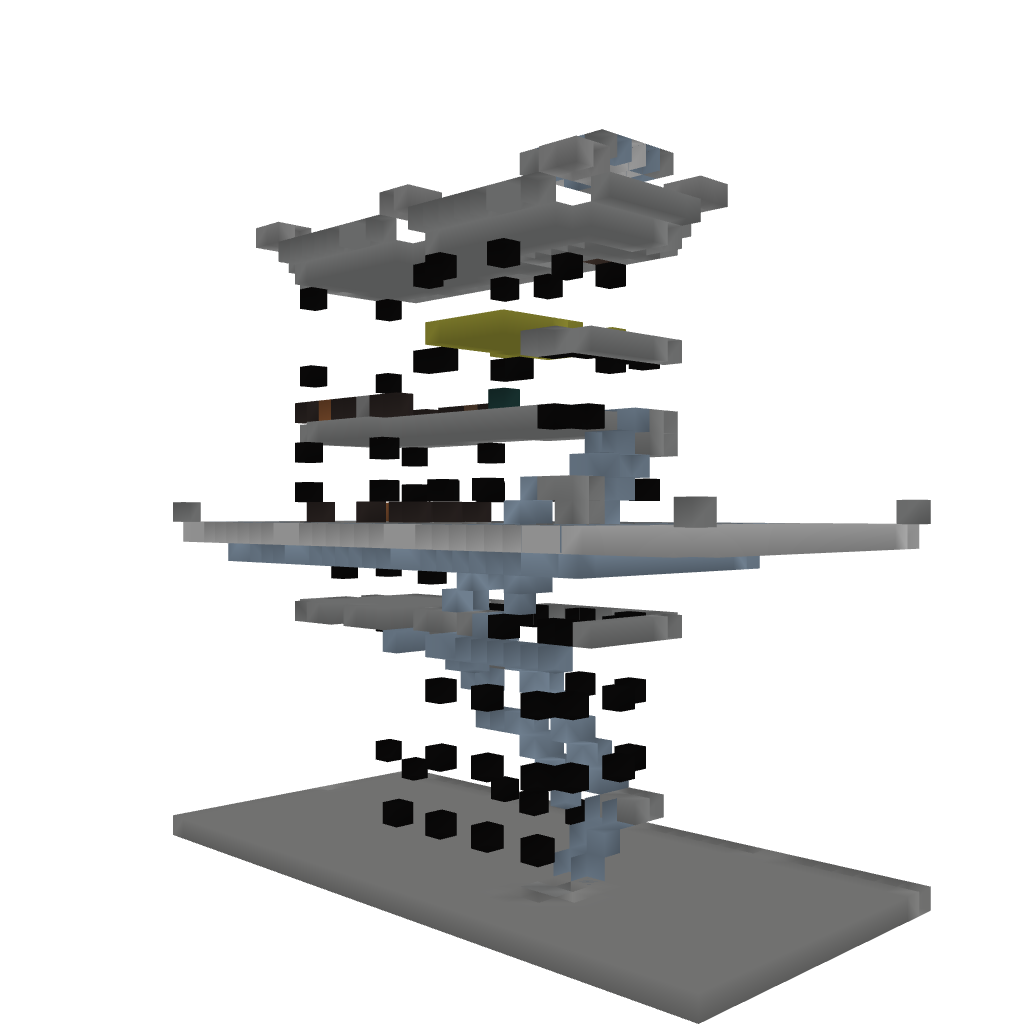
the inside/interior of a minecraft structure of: medium castle